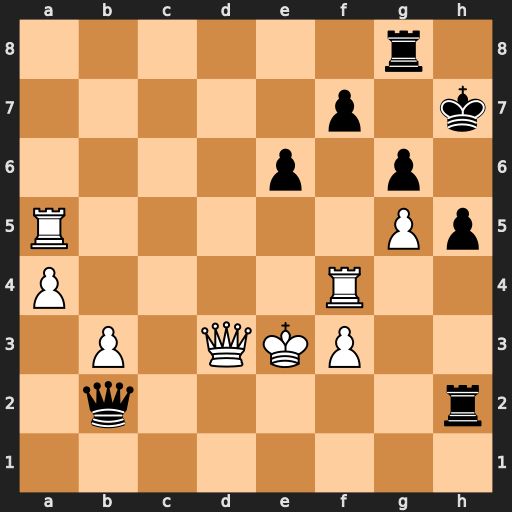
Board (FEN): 6r1/5p1k/4p1p1/R5Pp/P4R2/1P1QKP2/1q5r/8
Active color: w
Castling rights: -
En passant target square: -
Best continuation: Rxf7+ Rg7 Rxg7+